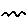
Label: zigzag